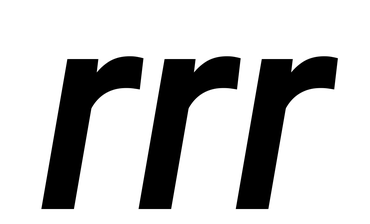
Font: Roboto-Italic_Medium_Italic